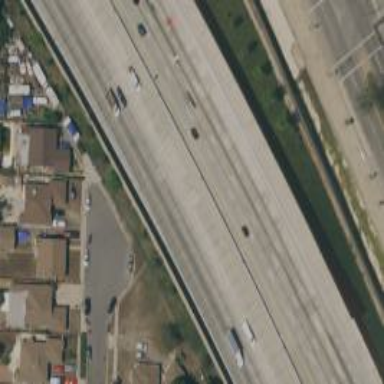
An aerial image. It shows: Motorway.